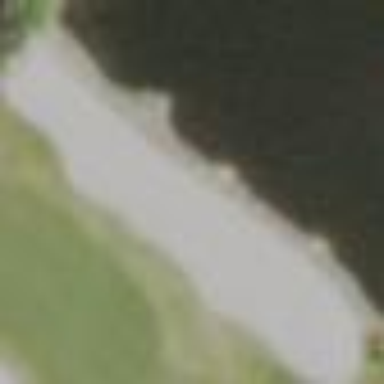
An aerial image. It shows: Bunker on golf course.